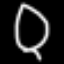
Label: leaf